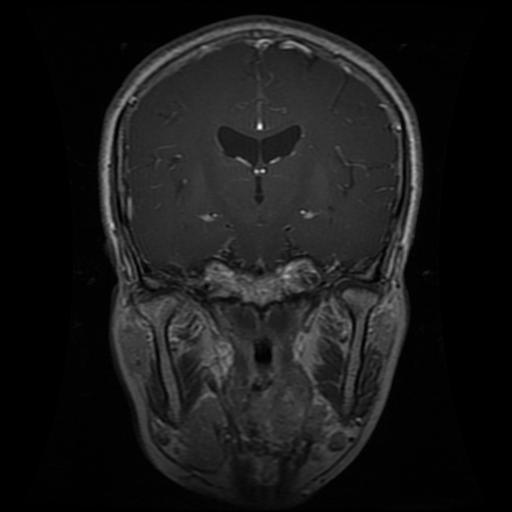
Label: glioma